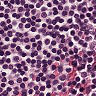
Metastatic tissue present: no